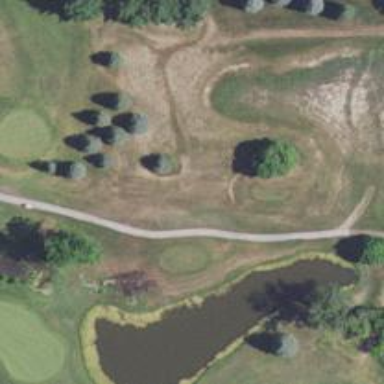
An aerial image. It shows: Service road used as golf cart path.